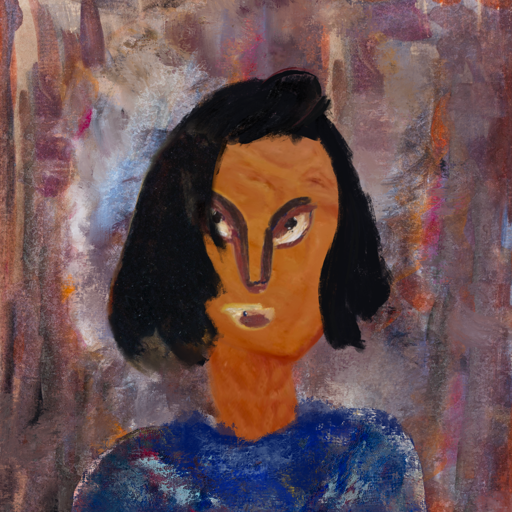
Background: Hypocrite, Head And Neck Front: Pious_Lady, Face Front: After_Raid, Bust: Irani, Hair Front: Mosgoul, Head Accessory: Blank, Second Necklace: Blank, Necklace: Blank, Baby: Blank